Question: I am trying to build a simple custom SWT widget and i want to ensure that it is accessible. I know that accessbility encompasses a lot of factors, but as a starting point, i would at least like to make it navigable via the keyboard.
This is a simplified view of my custom control. I have overridden the 'Canvas' class in SWT.

The 'Third Button' is my custom control. Now, the 'tab' toggles through only the first two buttons. I would also like it to focus on my custom control when i tab through the controls. Is there any way to make this possible?
Also, are there any general guidelines on making custom SWT controls accessible?
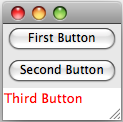
Answer: I found that the SWT snippets are very good in conveying information on accessibility and achieving keyboard navigation, among other things.
For my specific question, <URL> is spot-on.
This <URL> provides an useful overview of how to make your SWT application accessible.